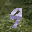
Label: 9